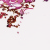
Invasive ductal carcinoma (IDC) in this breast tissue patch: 0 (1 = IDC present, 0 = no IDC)